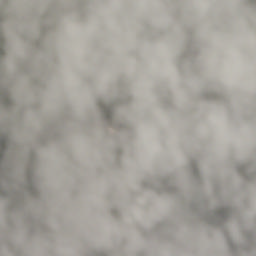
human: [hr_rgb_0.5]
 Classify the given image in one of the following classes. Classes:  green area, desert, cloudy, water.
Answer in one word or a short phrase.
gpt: cloudy